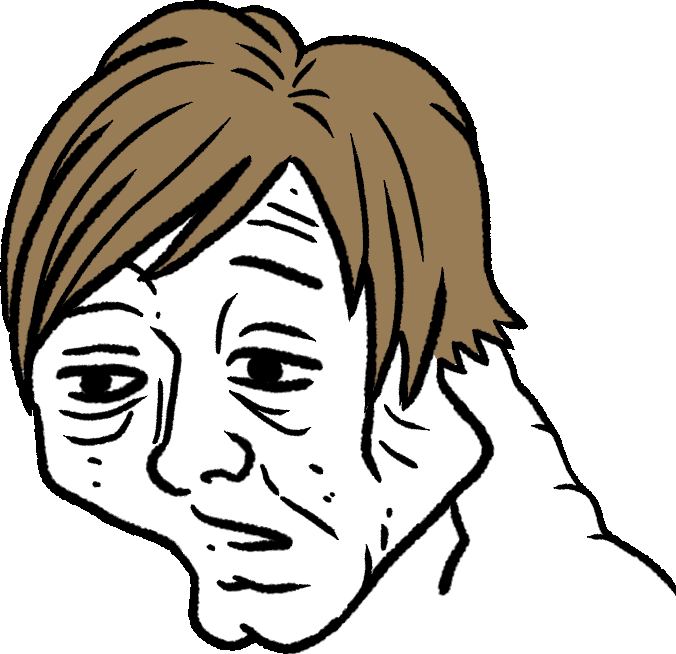
Label: 5_Yes_Honey